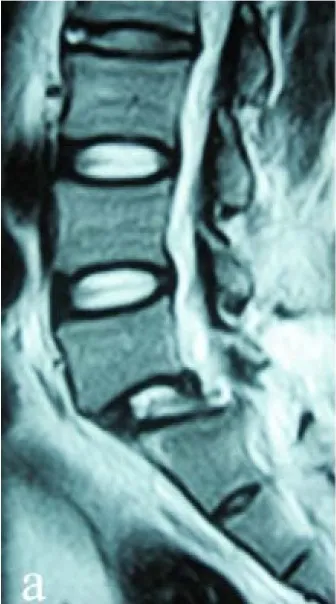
Sagittal magnetic resonance imaging (a.
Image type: radiology (mri)